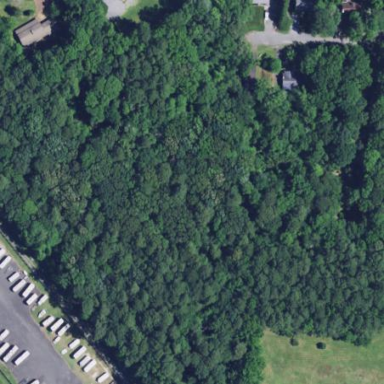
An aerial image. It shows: Beautiful woodland area.